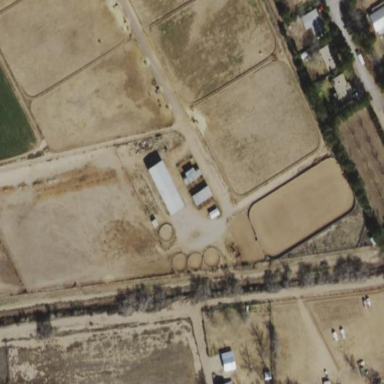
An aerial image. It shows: Farmyard area.